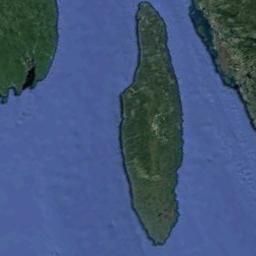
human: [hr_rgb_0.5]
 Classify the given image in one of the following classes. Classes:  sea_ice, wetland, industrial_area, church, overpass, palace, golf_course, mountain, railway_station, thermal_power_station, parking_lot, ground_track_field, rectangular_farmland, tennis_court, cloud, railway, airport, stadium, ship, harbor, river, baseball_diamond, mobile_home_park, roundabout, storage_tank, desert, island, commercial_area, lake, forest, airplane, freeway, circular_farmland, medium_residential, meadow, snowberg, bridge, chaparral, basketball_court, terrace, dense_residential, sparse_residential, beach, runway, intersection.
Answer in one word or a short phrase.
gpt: island